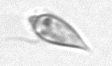
Label: Oxytoxum